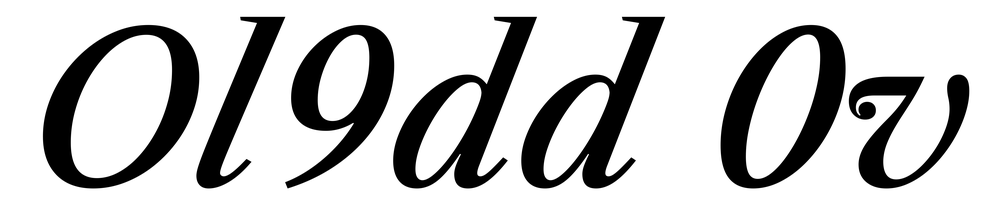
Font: LibreCaslonText-Italic_Medium_Italic